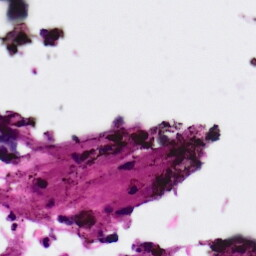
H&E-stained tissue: Ovarian